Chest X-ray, PA view. Patient: 41 years old, sex M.
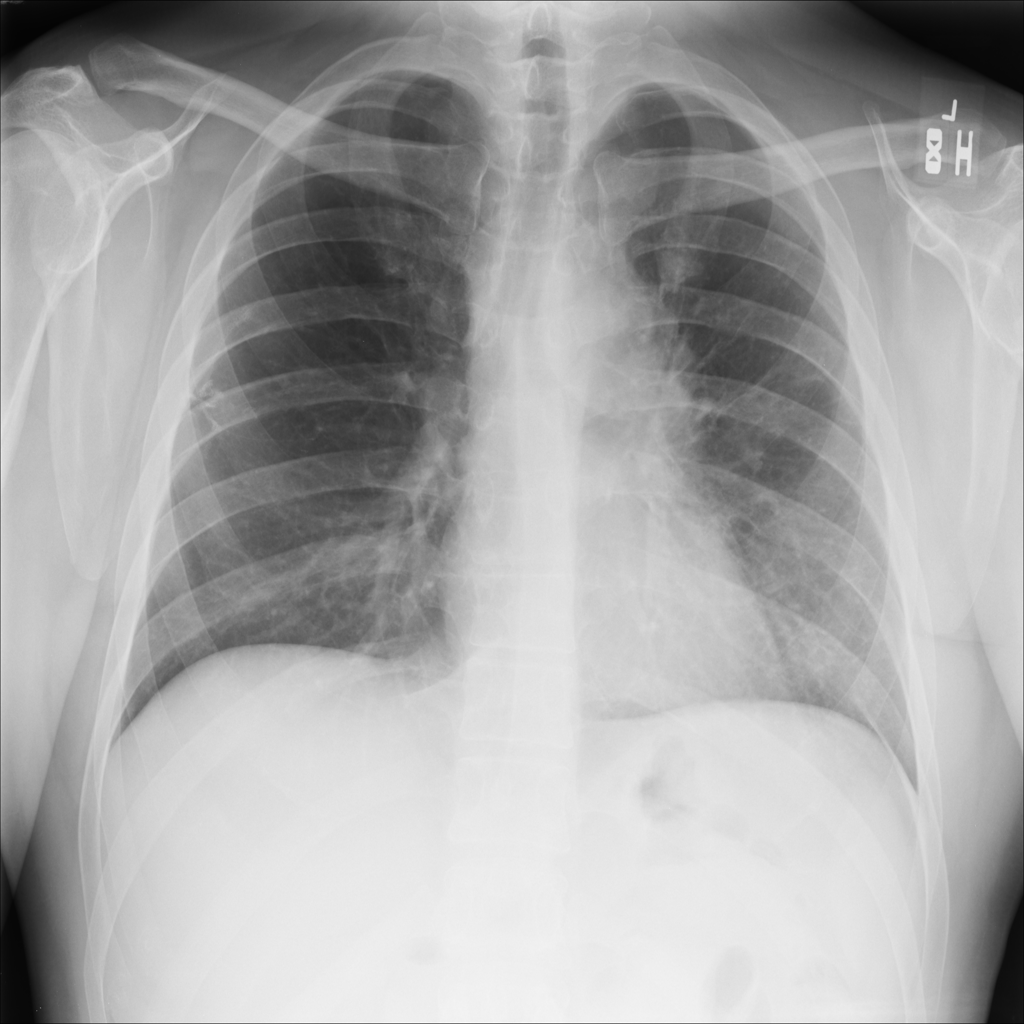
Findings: No Finding